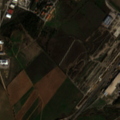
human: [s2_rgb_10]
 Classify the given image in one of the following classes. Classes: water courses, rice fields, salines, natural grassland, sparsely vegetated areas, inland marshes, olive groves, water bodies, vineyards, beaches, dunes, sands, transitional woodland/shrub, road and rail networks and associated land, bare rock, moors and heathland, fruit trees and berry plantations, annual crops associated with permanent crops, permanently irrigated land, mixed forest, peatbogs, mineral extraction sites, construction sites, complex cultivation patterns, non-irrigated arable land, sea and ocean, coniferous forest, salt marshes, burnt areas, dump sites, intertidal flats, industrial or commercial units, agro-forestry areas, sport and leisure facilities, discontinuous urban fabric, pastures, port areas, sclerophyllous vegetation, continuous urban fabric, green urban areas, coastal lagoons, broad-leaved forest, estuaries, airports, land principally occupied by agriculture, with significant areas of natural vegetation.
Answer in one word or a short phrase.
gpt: industrial or commercial units, road and rail networks and associated land, permanently irrigated land, olive groves, natural grassland